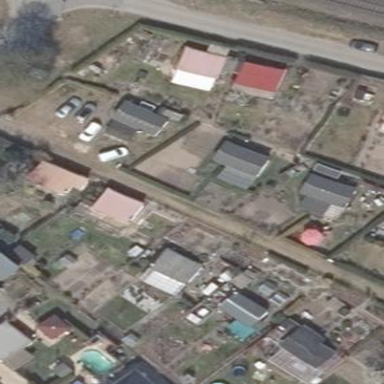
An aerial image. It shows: Allotments area.